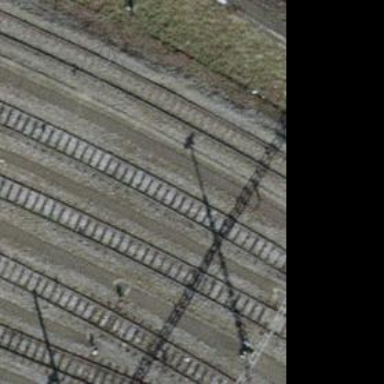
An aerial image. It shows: Railway yard with electrified contact lines.